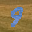
Label: 9